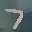
Label: 7